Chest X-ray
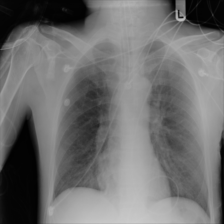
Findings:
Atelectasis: negative
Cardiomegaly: negative
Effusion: negative
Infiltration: negative
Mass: negative
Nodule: negative
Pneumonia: negative
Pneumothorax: negative
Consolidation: negative
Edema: negative
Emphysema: negative
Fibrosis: negative
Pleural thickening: negative
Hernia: negative